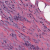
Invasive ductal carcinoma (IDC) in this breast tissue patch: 1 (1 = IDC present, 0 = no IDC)